Question: A button group I've created using bootstrap css appears cut off on the left, as you can see below.

I have the following HTML logic:
'''
<div class="span5">
<div class="row show-grid">
<div class="btn-group>
<button class="btn dropdown-toggle hidden-desktop visible-phone btn-warning" data-toggle="dropdown">show info&nbsp;<span class="caret"></span></button>
<ul class="dropdown-menu">
<li><div id="address"><?php echo anchor("mycontroller/method1/".$objectid,'addresses'); ?></div></li>
<li><div id="logs"><?php echo anchor("mycontroller/method2/",'logs'); ?></div></li>
<li><div id="status"><?php echo anchor("mycontroller/method3/",'status'); ?></div></li>
</ul>
</div>
<br/>
<div class="span2"><?php echo anchor("mycontroller/method4/","Back to List")?></div>
</div><!-- end class row show-grid-->
<br/>
</div>
'''
I've been using Firefox's Inspect tool to try to find the differences between the top button and the bottom, but I don't know what property I should be looking for. I've tried modifying properties like:
'''
padding-left
padding-right
margin-left
margin-right
'''
I've also tried to reduce the number of classes applied to the button so that I only had:
'''
<button class="btn btn-warning dropdown-toggle" data-toggle="dropdown">
'''
But that didn't resolve the problem. Can someone point me in the right direction? Perhaps by naming the types of properties I should be tracking down? It's probably a CSS specificity problem... because I haven't modified any of the bootstrap stuff.
Thanks
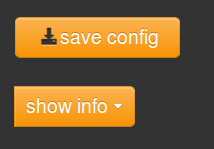
Answer: Why are you using a button group for buttons that aren't grouped together? The reason it's "cut off" is because button groups are supposed to be merged together.
Regardless, it's displayed like that because the inner borders of the buttons don't have rounded edges. You can fix it by manually applying the border radius:
'''
border-top-left-radius: 4px; border-bottom-left-radius: 4px
'''